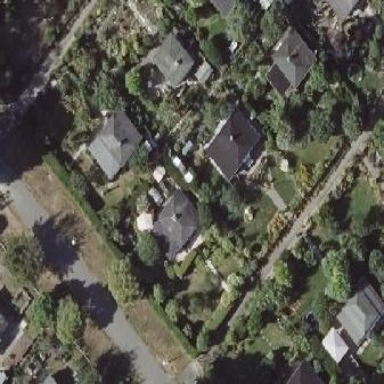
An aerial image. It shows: Plot in the allotments.